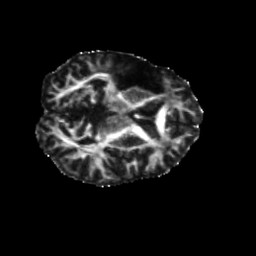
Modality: FA
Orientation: axial
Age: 36
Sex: female
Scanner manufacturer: siemens
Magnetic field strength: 3 T
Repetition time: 5.25 s
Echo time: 0.08 s